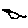
Label: bird